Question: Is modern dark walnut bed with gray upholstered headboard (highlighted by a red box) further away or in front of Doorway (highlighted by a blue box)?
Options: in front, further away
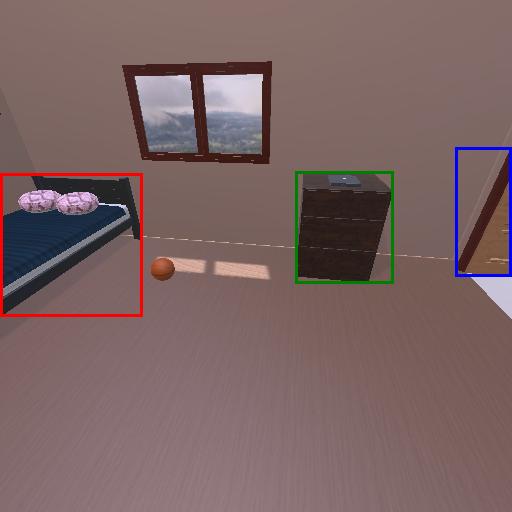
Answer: in front